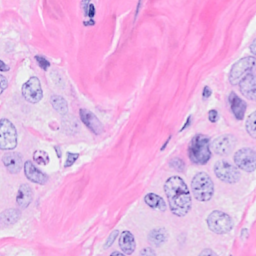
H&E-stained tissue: Breast